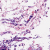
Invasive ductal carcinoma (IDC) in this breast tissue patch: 0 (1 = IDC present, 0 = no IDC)